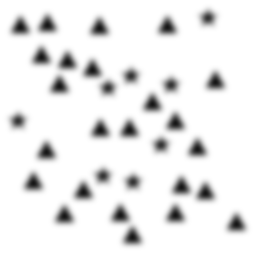
Squares: 0
Triangles: 24
Stars: 8
Total shapes: 32